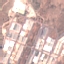
Land use / land cover class: Industrial